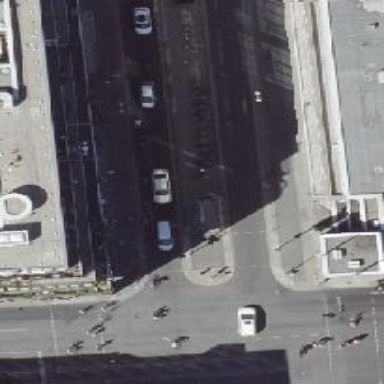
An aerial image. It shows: Subway entrance for railway system.